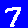
Digit: 7